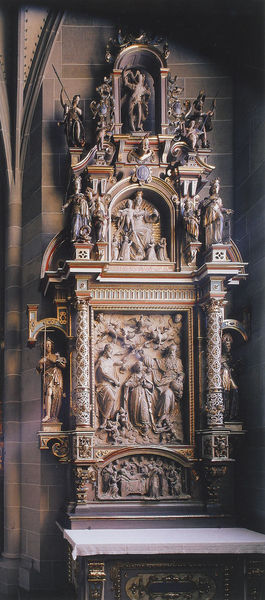
Titel: Betz-Altar
Künstler: Jörg Zürn
Standort: Überlingen, St. Nikolaus (EU - D - BW)
Schlagwörter: gruppe, holz, licht, säule, säulen, tuch, ornament, barock, stein, kirche, figur, gold, engel, relief, bogen, mauer, backstein, figuren, lanze, ornamente, stufen, foto, kloster, kreuz, altar, hochaltar, kathedrale, schnitzerei, skulpturen, statuen, christus, heilige, maria, schnitzereien, unter, retabel, stifter, seitenaltar, präsentiert